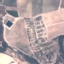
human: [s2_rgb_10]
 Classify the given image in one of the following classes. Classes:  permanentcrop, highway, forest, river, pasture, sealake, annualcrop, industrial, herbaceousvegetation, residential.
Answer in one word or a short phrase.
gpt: PermanentCrop